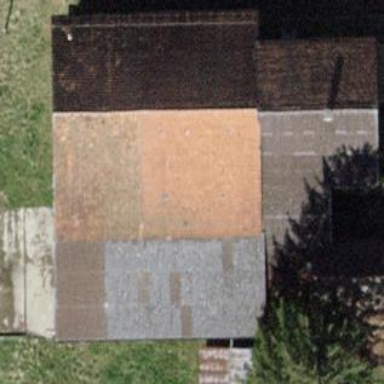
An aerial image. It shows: Farm building with gabled roof.